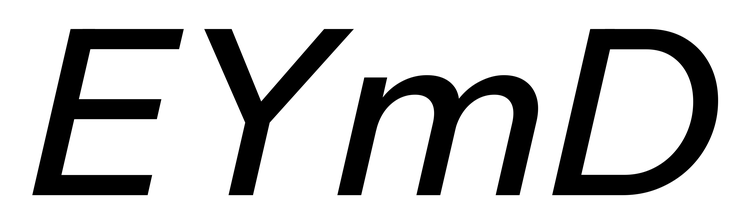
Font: InstrumentSans-Italic_Medium_Italic